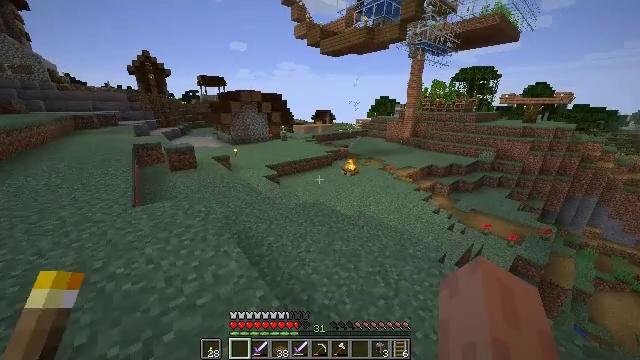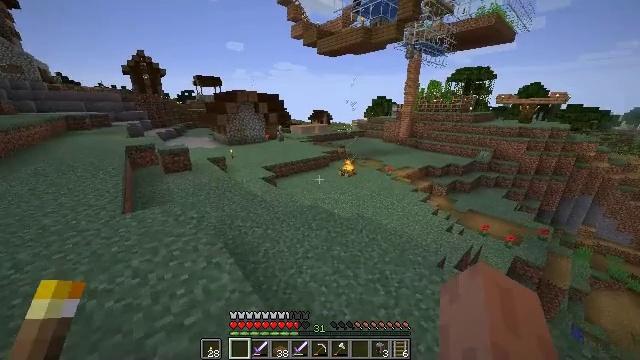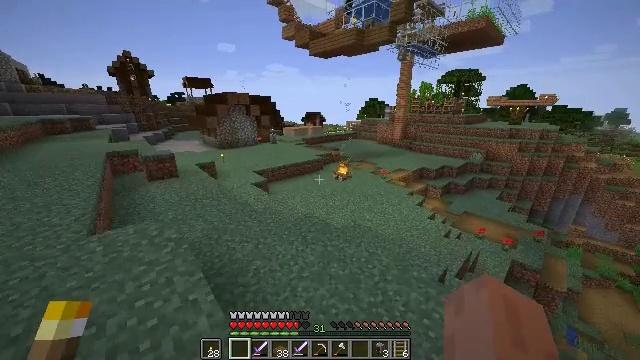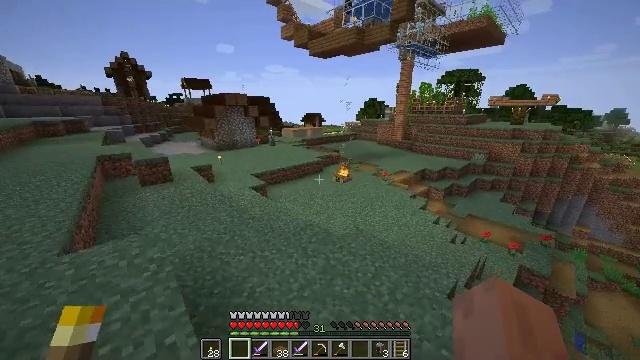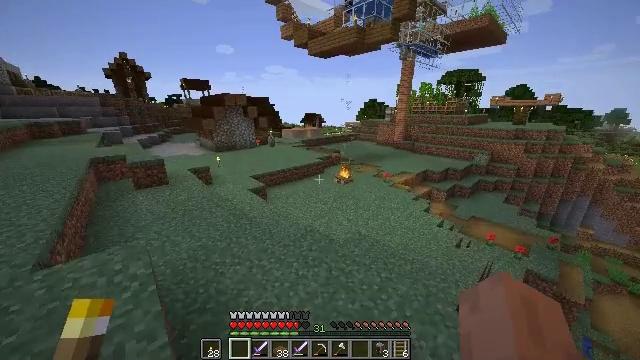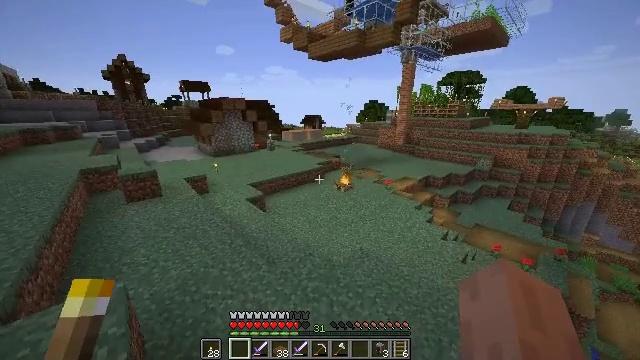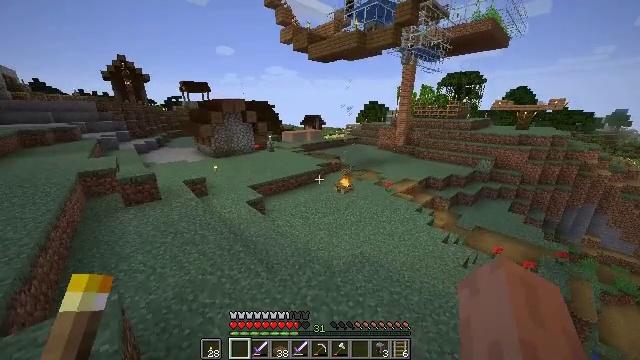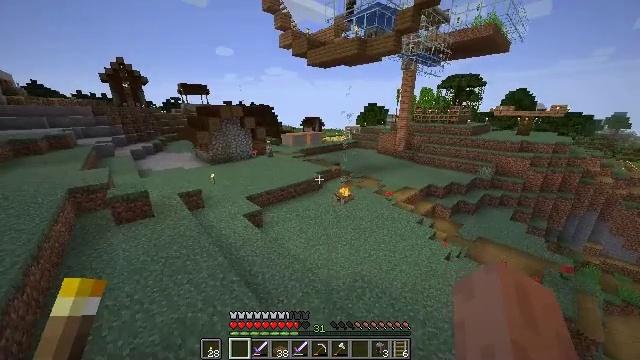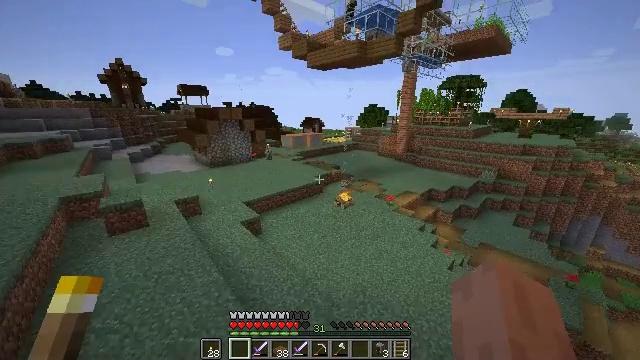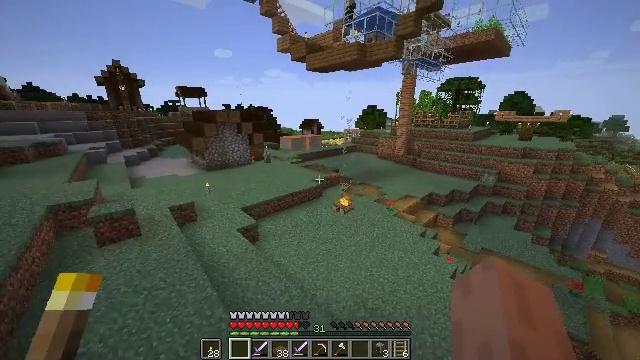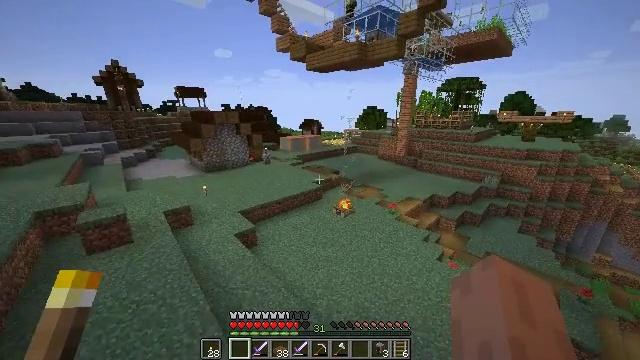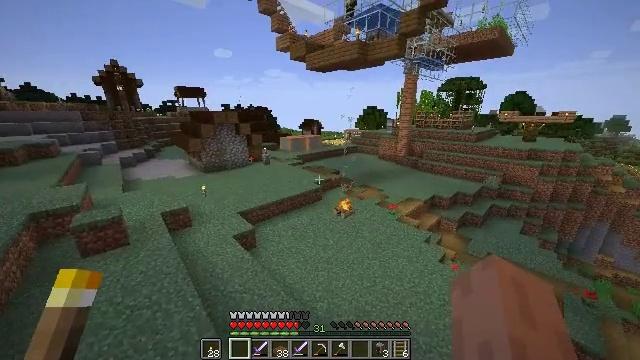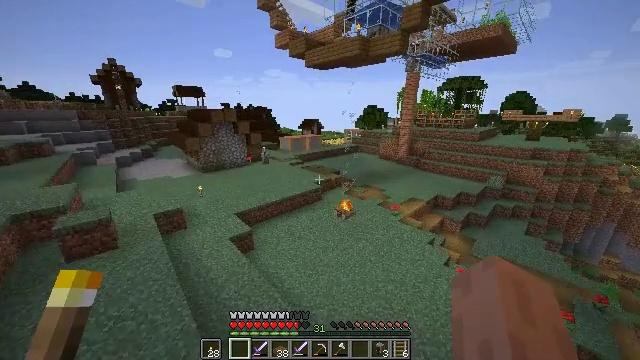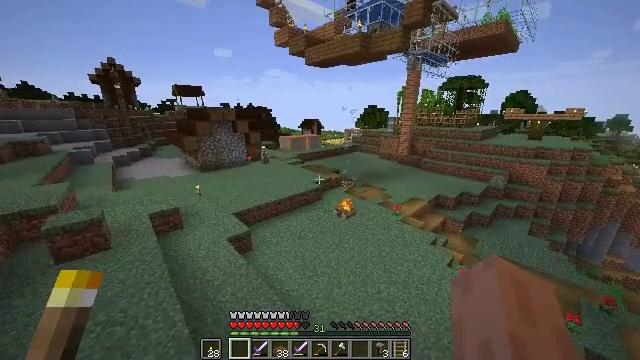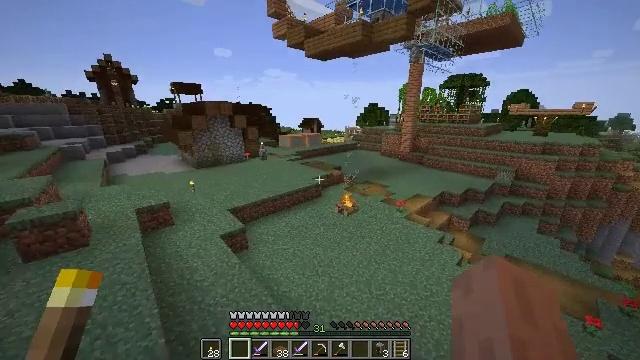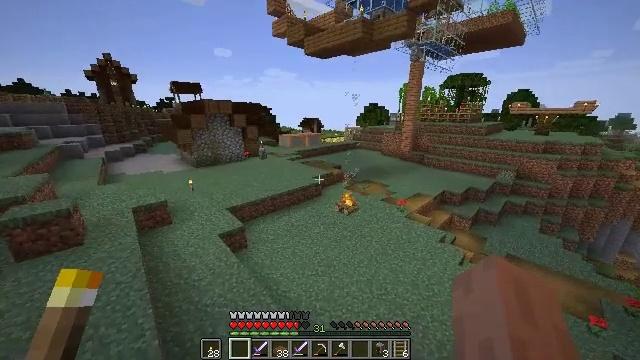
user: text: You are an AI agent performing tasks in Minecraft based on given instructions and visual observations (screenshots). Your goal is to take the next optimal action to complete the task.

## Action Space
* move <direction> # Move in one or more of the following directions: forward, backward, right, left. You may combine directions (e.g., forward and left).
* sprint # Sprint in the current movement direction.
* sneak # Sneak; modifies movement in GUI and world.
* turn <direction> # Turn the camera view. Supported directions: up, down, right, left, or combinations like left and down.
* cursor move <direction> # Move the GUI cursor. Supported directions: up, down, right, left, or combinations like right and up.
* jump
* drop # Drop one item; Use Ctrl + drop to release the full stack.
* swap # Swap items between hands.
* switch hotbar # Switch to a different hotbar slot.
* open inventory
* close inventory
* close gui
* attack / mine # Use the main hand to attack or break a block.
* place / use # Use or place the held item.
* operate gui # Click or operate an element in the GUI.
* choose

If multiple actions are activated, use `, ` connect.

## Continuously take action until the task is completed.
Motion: motion action
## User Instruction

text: Attack bamboo to gather it.
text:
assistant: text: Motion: move forward, sprint
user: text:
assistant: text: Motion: move forward, sprint, turn right
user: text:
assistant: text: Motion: move forward, sprint
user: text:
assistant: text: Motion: move forward
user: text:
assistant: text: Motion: move forward, jump
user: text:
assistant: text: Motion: move forward, jump
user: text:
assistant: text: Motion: move forward, jump
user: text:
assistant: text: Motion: move forward, jump
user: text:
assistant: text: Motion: move forward, jump
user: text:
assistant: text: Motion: move forward, jump
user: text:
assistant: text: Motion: move forward, jump
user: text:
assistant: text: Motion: move forward, jump
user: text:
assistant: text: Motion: move forward, jump
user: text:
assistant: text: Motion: move forward, jump
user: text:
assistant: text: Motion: move forward, sprint, jump
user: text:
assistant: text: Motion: move forward, sprint, jump
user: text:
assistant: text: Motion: move forward, sprint, jump
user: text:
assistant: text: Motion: move forward, sprint, jump
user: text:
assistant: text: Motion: move forward, sprint, jump
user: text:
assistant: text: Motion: move forward, jump
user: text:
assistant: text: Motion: move forward, jump
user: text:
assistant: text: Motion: move forward, jump
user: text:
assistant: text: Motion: move forward, sprint, jump
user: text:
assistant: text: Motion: move forward, sprint, jump
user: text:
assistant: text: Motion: move forward, sprint, jump
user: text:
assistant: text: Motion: move forward, sprint, jump
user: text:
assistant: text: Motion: move forward, sprint, turn left, jump
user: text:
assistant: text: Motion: move forward, turn left, jump
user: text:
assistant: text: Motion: move forward, jump
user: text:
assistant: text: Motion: move forward, jump